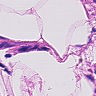
Metastatic tissue present: no